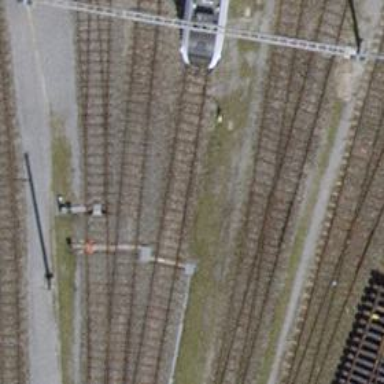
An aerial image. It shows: Single-track electrified railway service yard with contact line for trains.